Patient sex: F
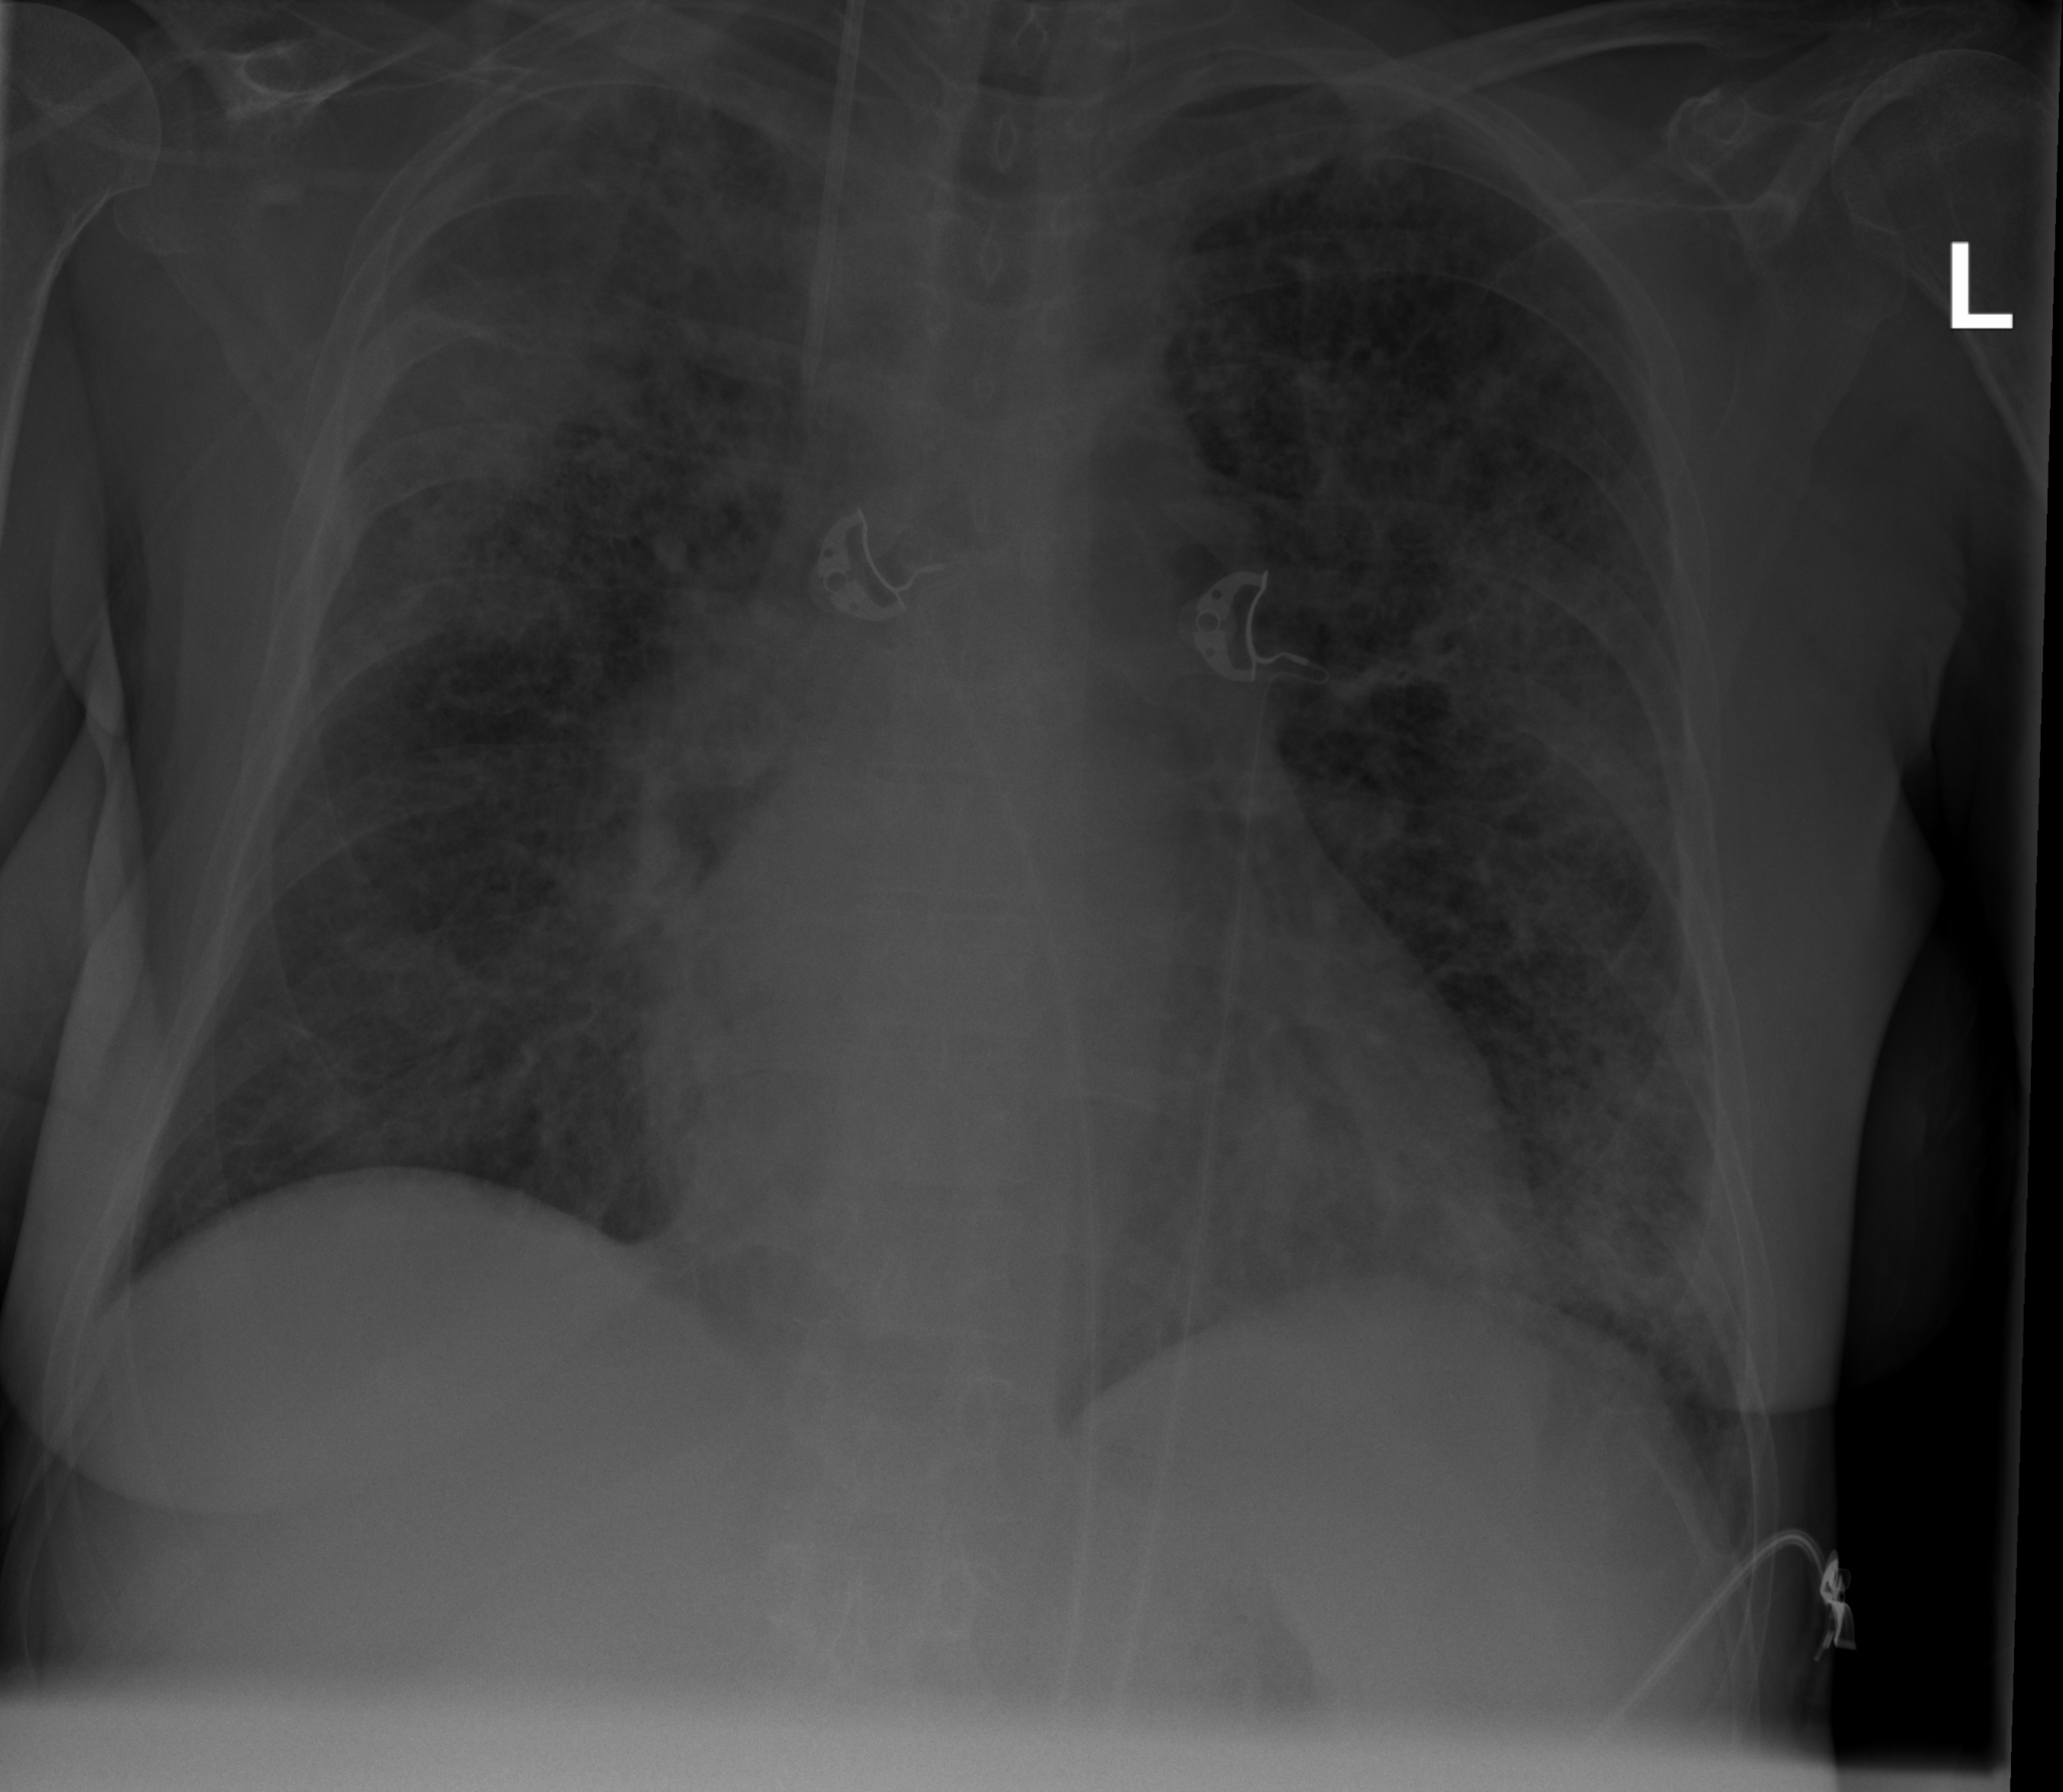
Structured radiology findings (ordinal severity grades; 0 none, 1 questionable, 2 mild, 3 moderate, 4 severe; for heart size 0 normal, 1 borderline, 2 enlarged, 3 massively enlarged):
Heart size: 0
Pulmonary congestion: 3
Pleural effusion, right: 1
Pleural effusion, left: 0
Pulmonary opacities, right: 3
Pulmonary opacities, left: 3
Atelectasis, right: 2
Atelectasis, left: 2